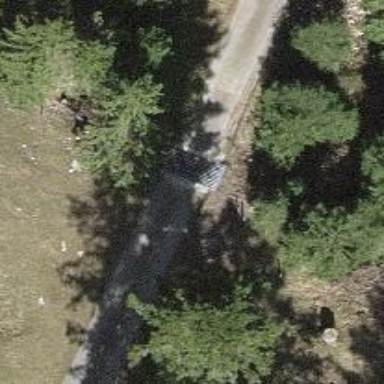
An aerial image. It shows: Cattle grid barrier.